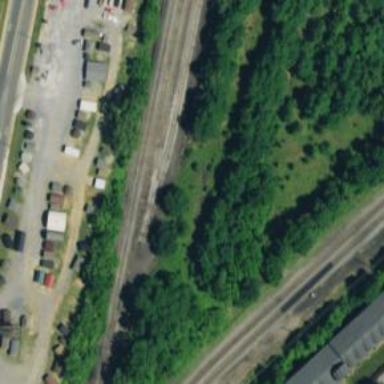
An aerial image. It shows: Railway siding for service.